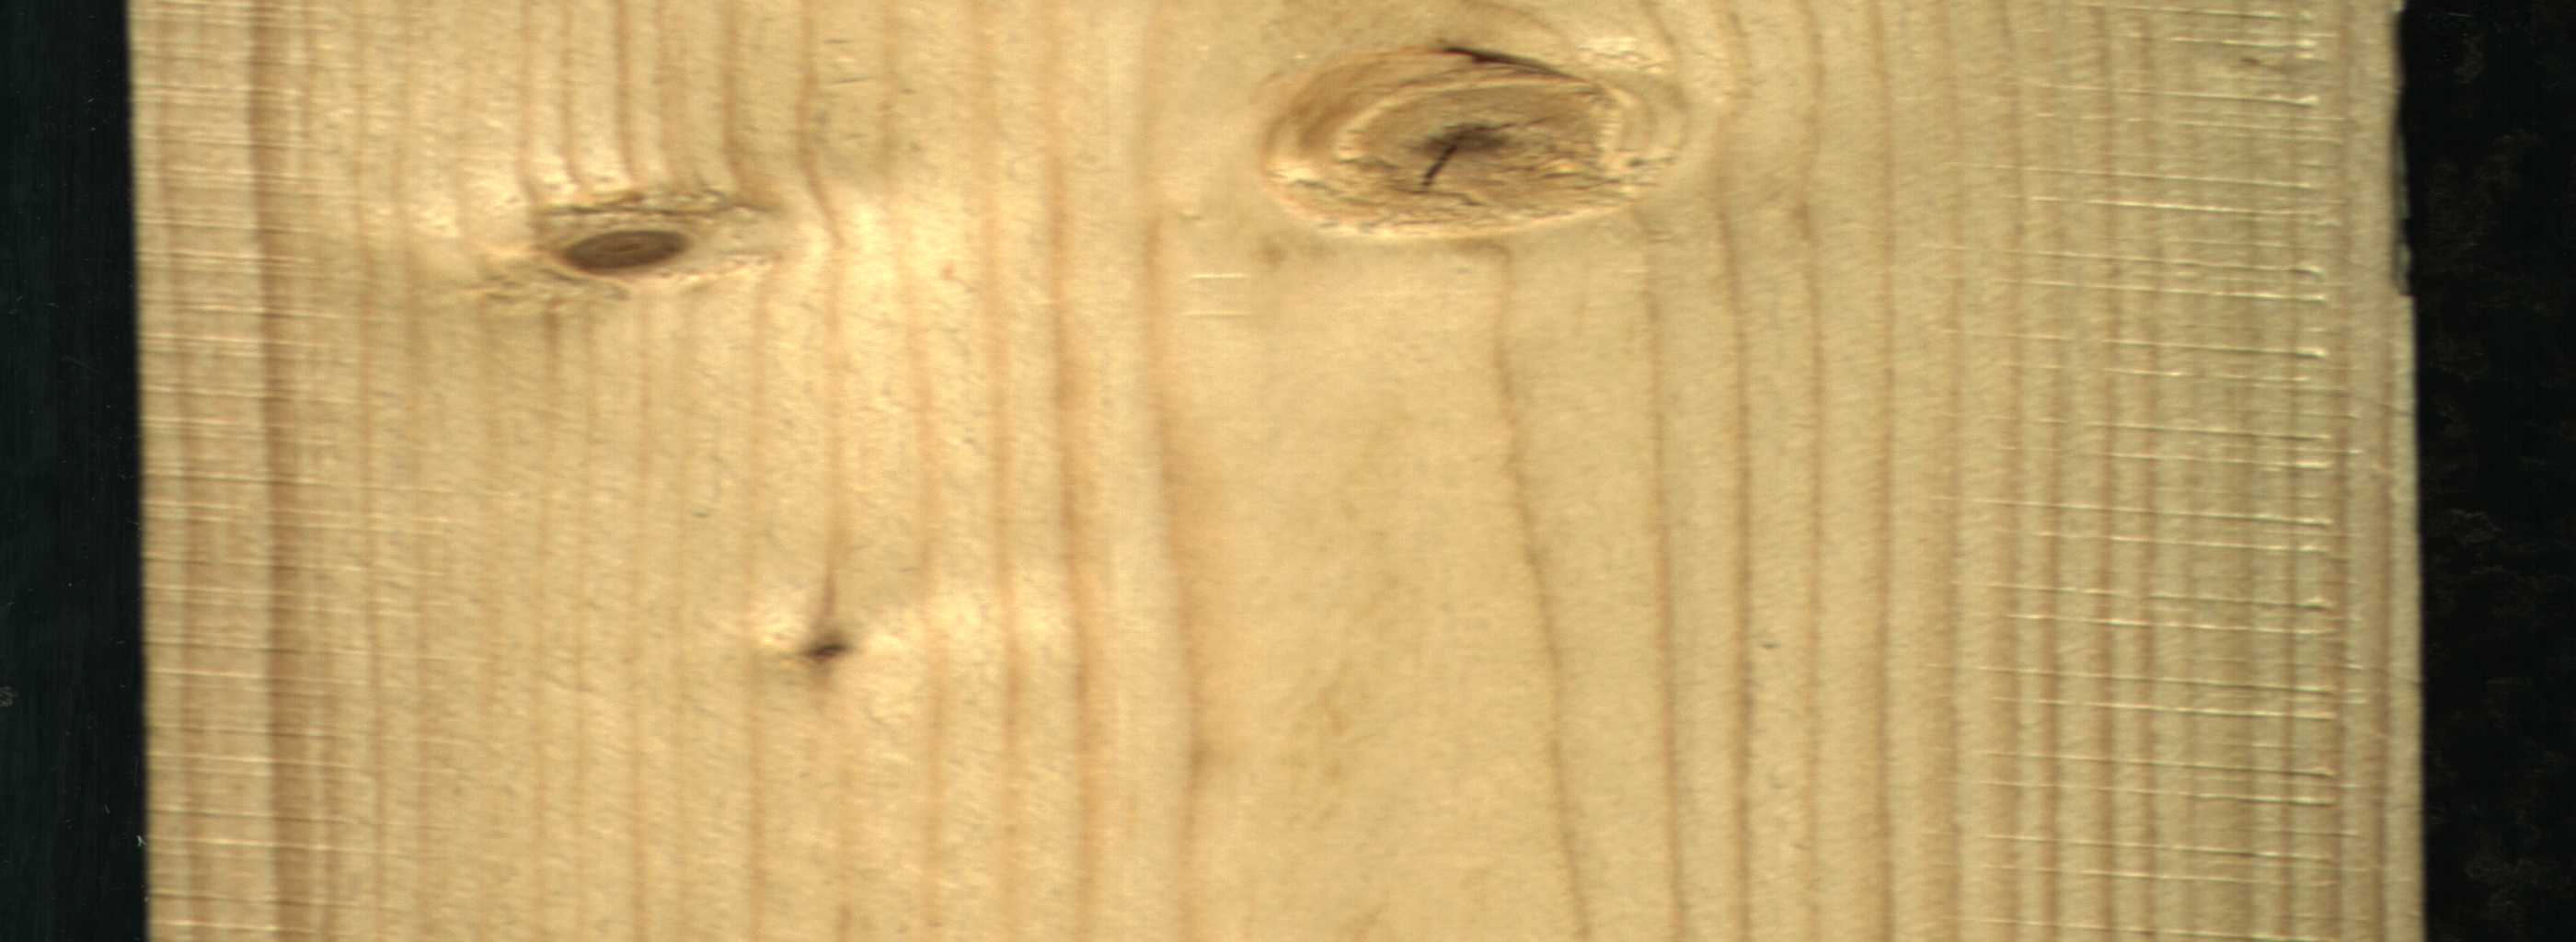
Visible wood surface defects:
knot_with_crack
Live_Knot
Live_Knot